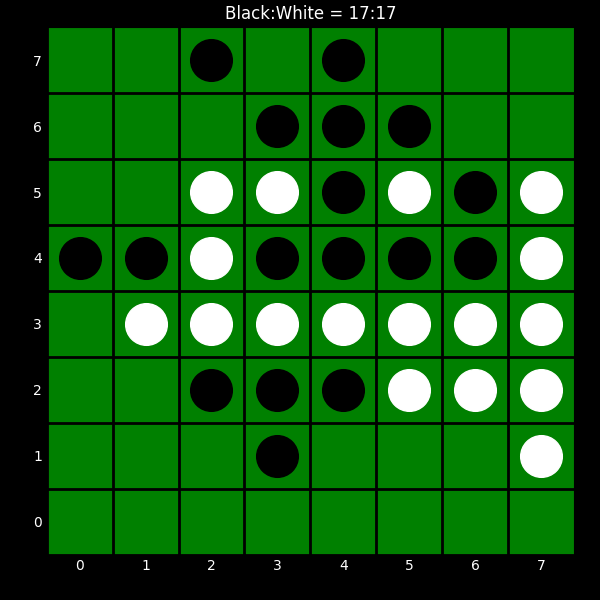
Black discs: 17
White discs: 17